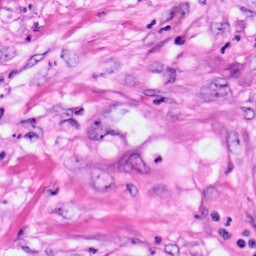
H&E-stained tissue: Pancreatic